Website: macys
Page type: account-selection
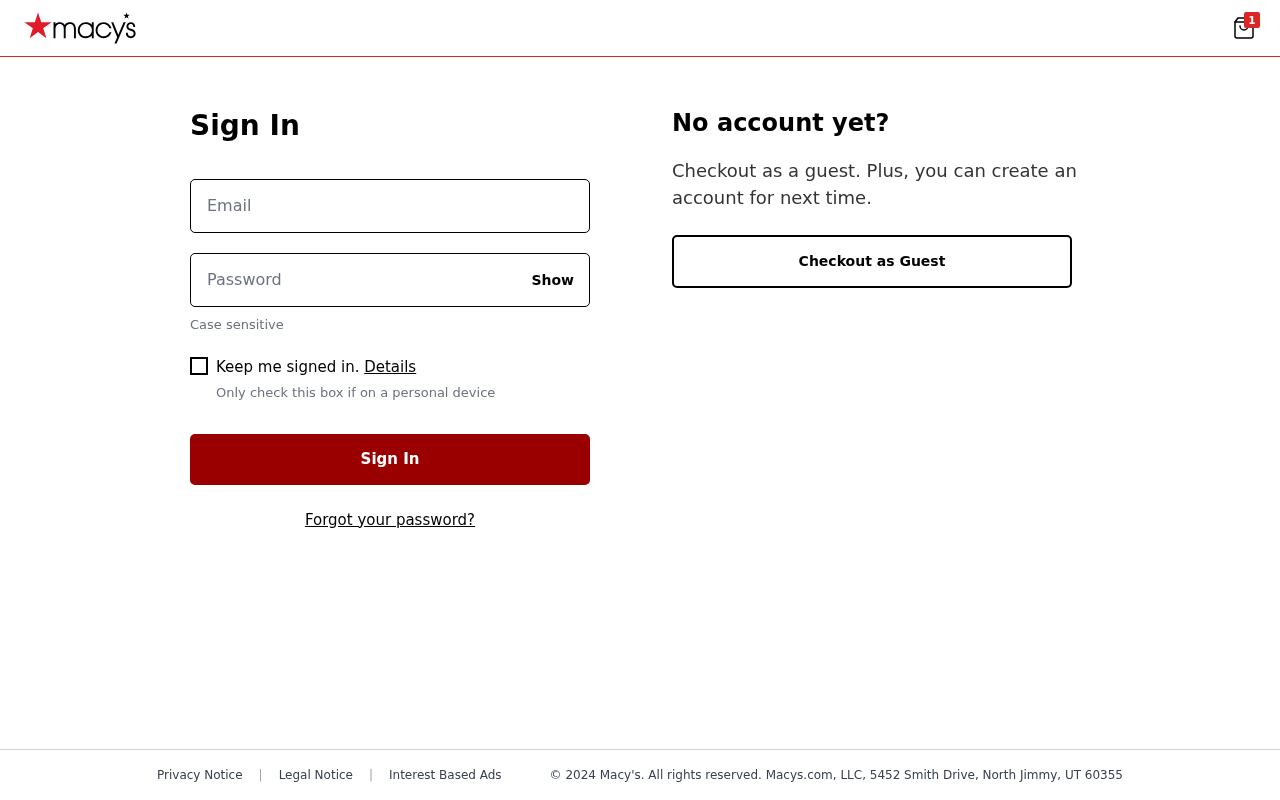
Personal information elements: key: PII_LOGIN_USERNAME
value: christopher_lynn
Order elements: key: ORDER_NUM_ITEMS
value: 1